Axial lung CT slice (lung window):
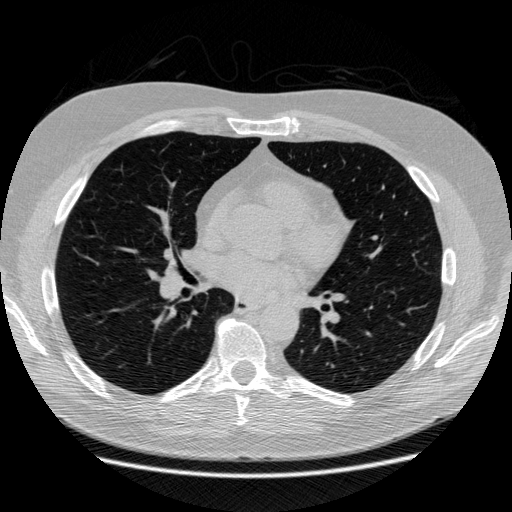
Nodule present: no